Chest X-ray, PA view. Patient: 46 years old, sex M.
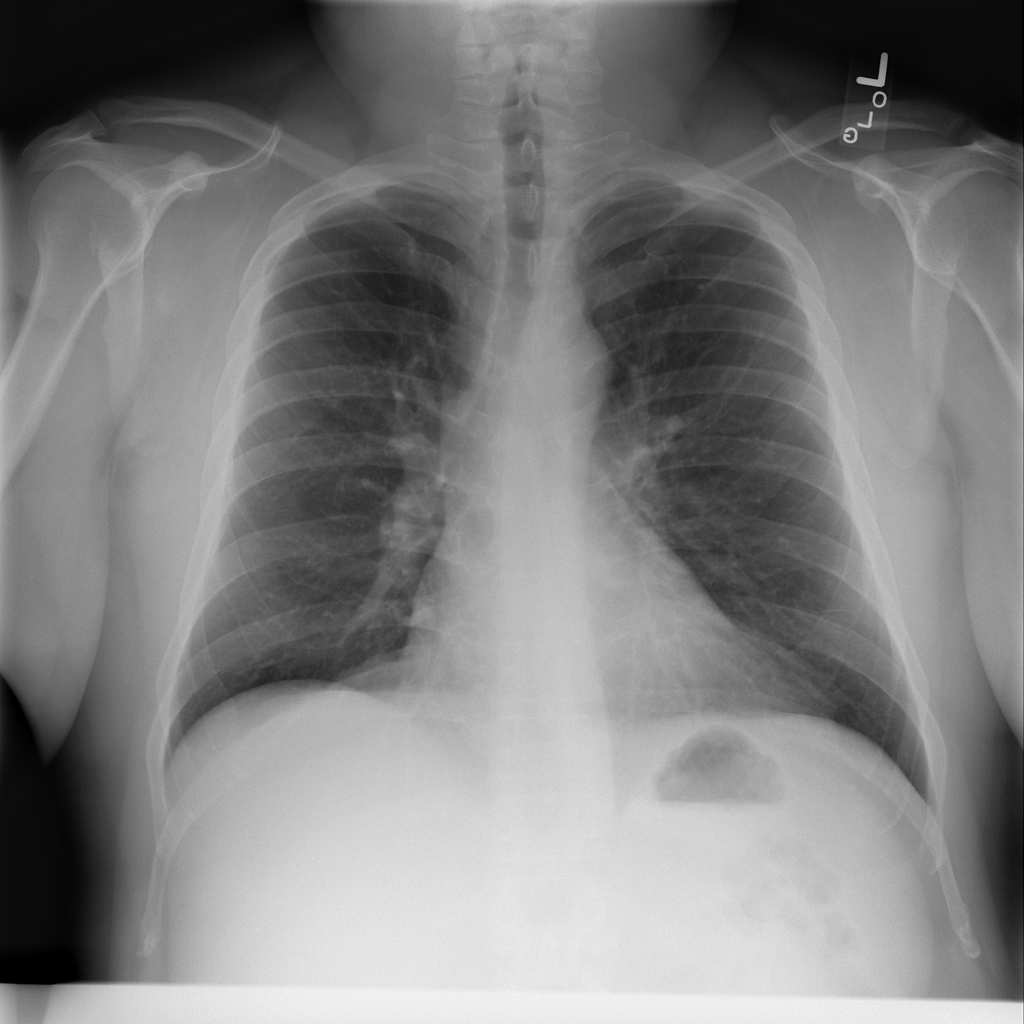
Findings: No Finding